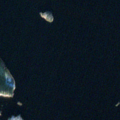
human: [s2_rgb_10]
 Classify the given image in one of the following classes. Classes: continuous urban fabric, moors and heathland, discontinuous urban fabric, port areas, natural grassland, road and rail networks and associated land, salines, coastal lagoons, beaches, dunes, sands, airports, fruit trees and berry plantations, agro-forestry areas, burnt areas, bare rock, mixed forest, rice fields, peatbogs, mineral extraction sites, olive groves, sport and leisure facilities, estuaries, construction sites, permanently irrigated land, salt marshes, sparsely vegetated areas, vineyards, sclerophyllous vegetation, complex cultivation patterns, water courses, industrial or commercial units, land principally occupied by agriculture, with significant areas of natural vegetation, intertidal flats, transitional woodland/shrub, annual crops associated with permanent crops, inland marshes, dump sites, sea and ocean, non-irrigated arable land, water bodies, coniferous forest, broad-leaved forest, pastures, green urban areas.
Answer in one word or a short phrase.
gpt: water bodies